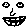
Label: smiley face